Interaction volume radius: 10 \u00c5
Interaction volume height: 45 \u00c5
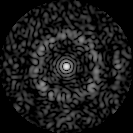
Disorder parameter: 0.751